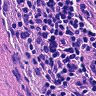
Metastatic tissue present: no